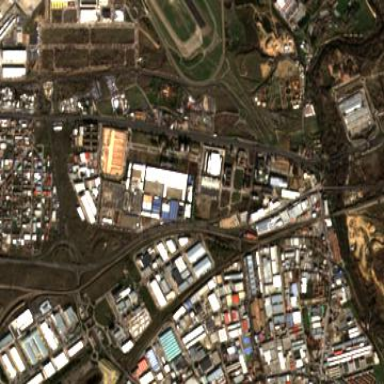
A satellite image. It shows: Industrial area with factory.